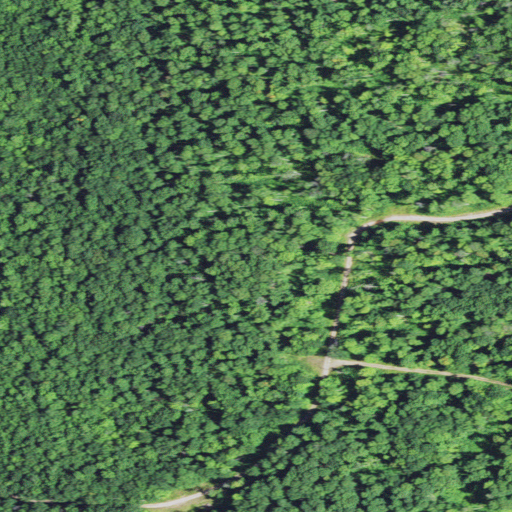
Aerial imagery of mountain in Michigan named Mount Curwood containing only deciduous forest